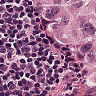
Metastatic tissue present: yes